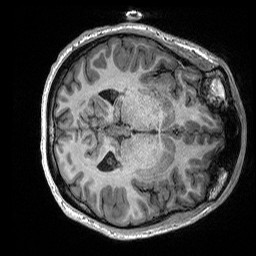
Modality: T1w
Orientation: axial
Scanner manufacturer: siemens
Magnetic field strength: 3 T
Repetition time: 2.3 s
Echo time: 0.00288 s